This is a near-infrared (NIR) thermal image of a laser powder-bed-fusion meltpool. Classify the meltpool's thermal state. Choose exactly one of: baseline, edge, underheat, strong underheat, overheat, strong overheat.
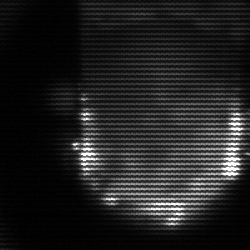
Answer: baseline